Question: I have some objects that I need to place outside of the main window then move them with CSS3 transition effect inside the window. I want to be sure if these objects are in their special positions visually. Here is a screenshot of how I think it could look like:

White rectangle represents browser window and the area filled with gray color is the 'outside' area that contains some objects I work with.
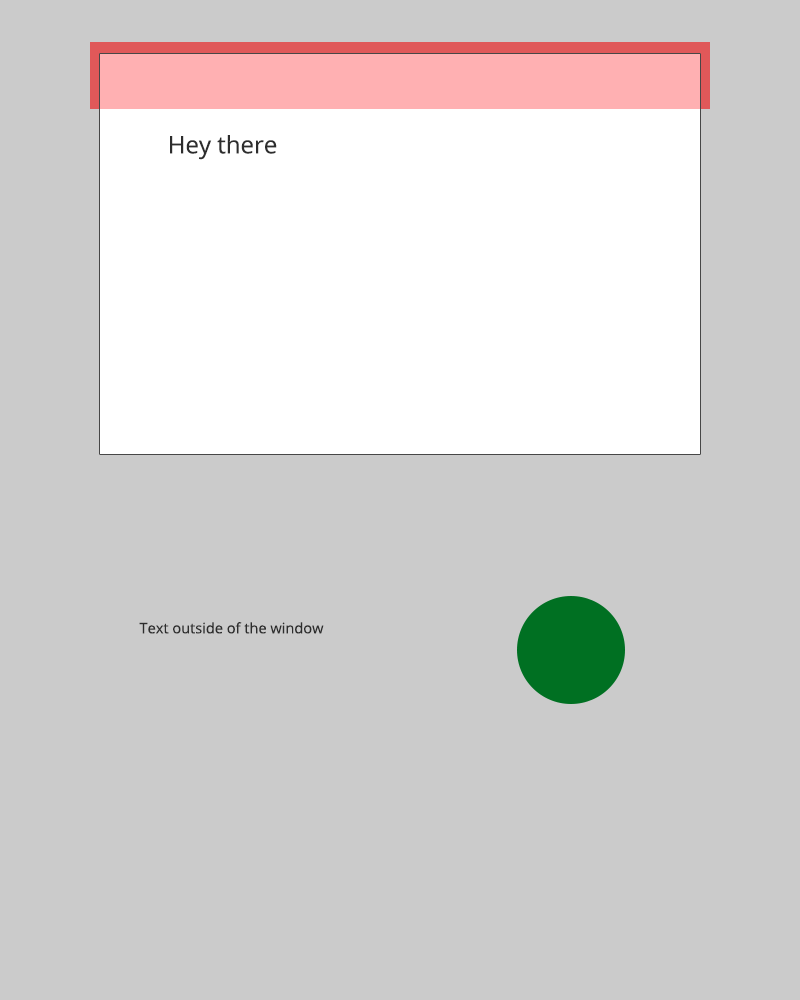
Answer: You could try to see what's outside with Firefox Developer Toolbar.
Right click on any element in Firefox and choose "Inspect Element (Q)"
Than select the 3D-view. It's a small button in the top right corner of the panel.

With this, you'll be able to explore the layers of your site, as well as stuff that is not in the normal viewing context.